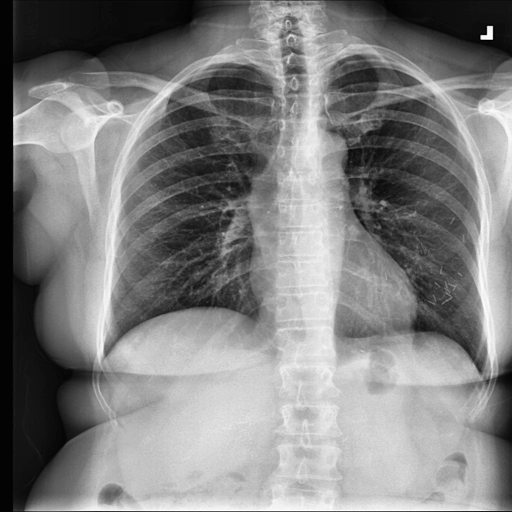
Finding: NORMAL